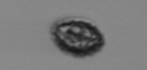
Label: Pseudochattonella_farcimen